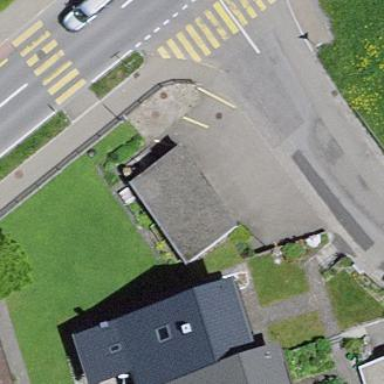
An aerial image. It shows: Area designated for garages.